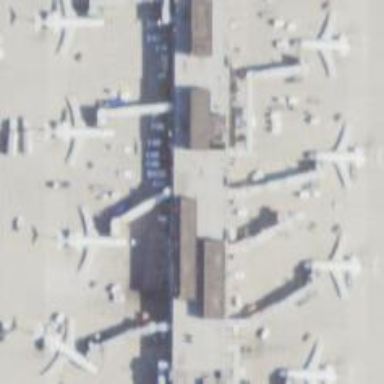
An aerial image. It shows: Airport gate.